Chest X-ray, PA view. Patient: 35 years old, sex F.
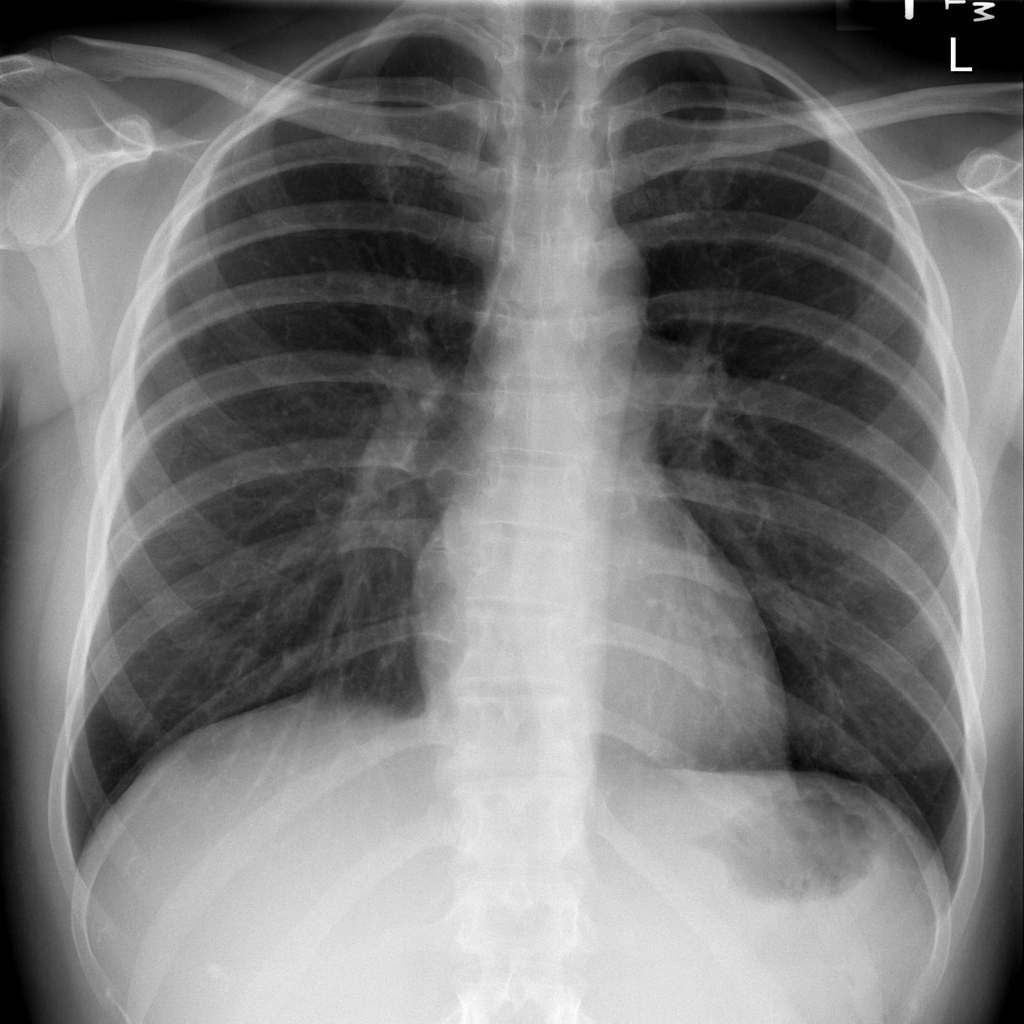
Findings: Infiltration